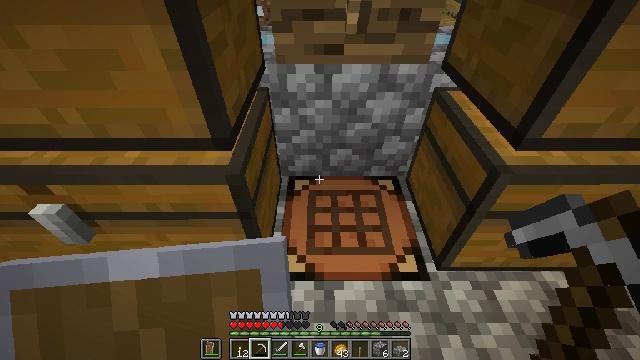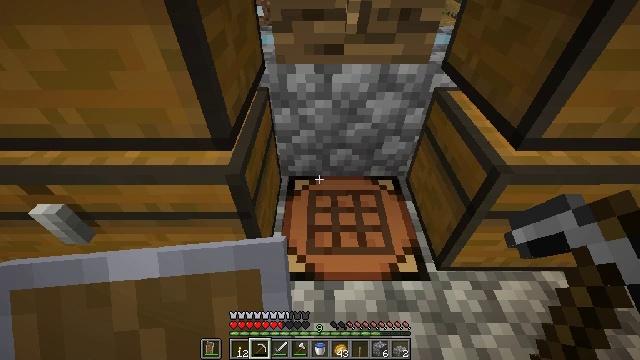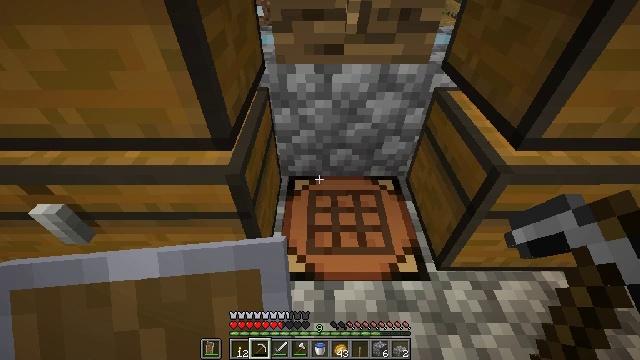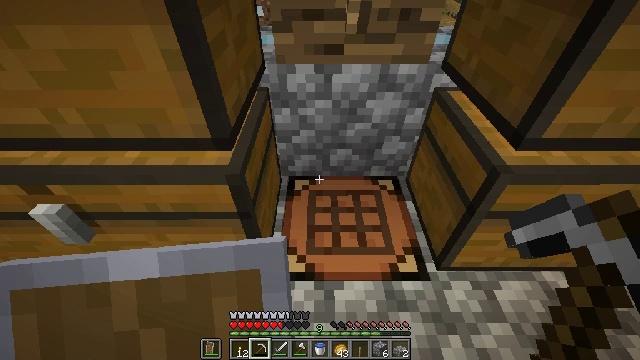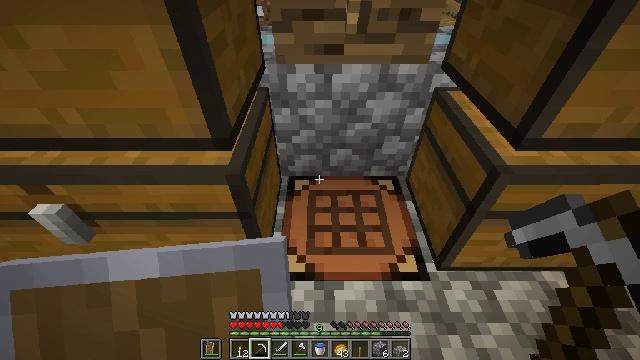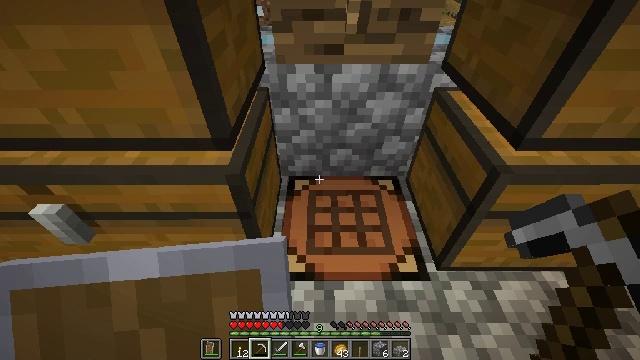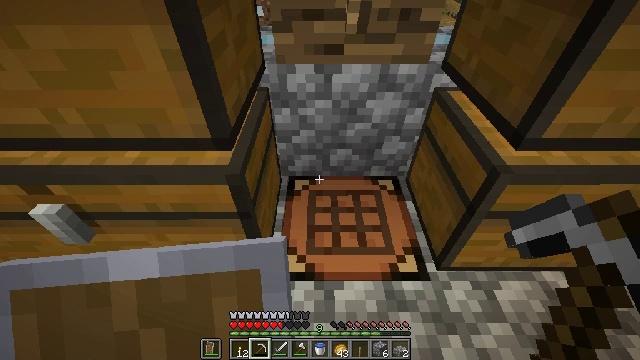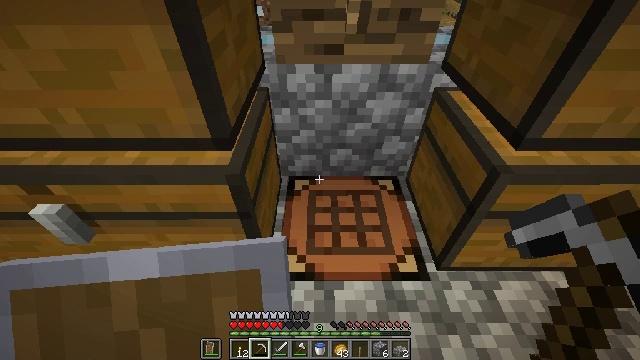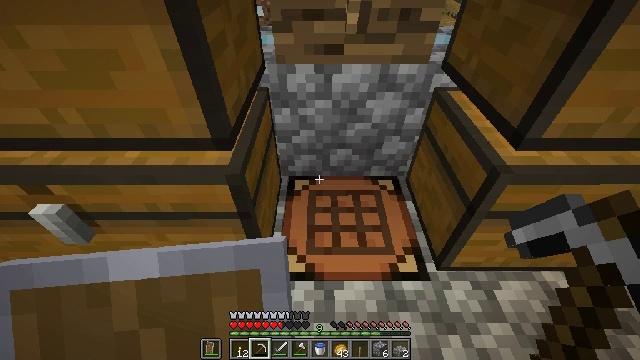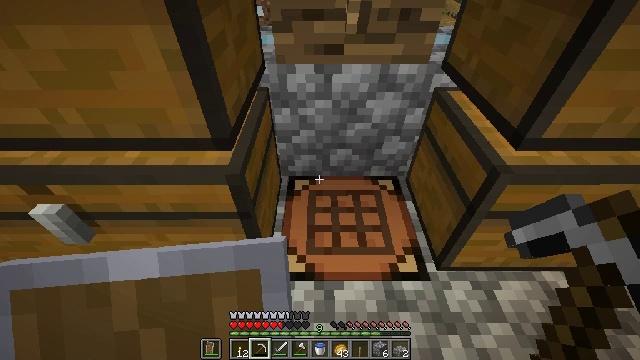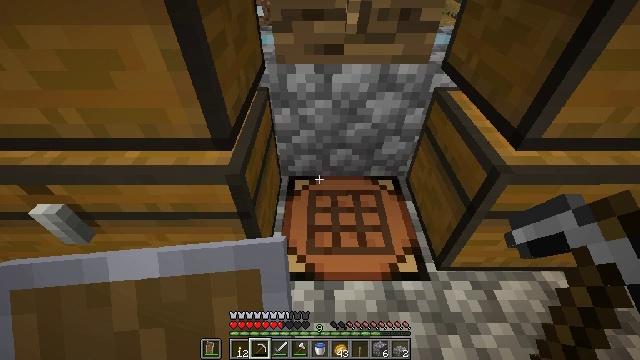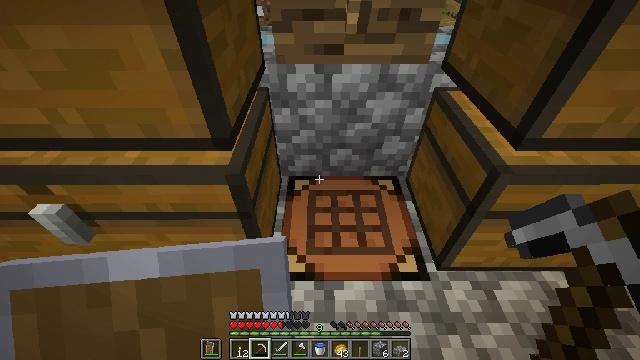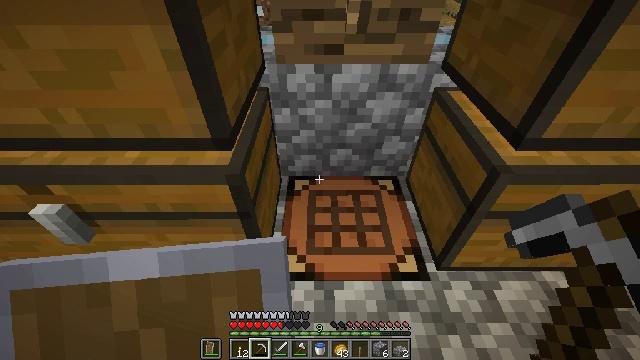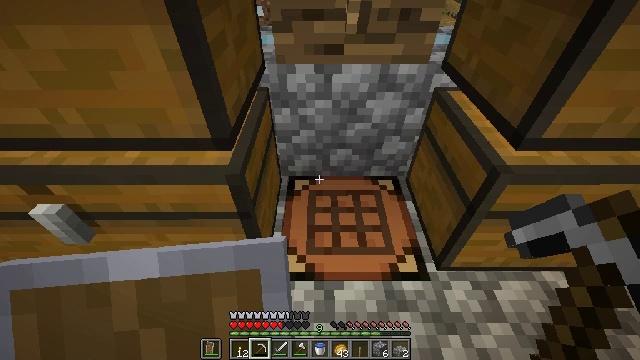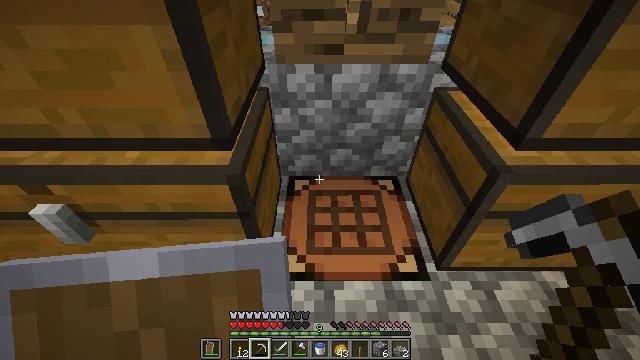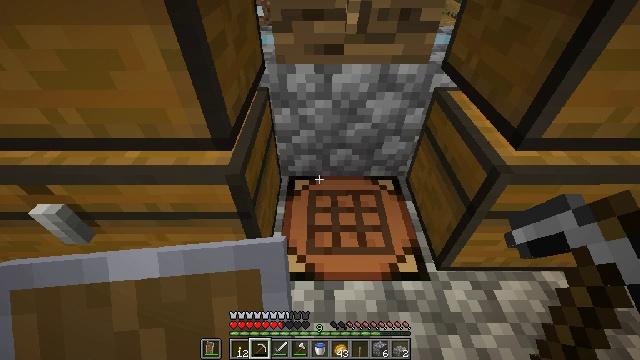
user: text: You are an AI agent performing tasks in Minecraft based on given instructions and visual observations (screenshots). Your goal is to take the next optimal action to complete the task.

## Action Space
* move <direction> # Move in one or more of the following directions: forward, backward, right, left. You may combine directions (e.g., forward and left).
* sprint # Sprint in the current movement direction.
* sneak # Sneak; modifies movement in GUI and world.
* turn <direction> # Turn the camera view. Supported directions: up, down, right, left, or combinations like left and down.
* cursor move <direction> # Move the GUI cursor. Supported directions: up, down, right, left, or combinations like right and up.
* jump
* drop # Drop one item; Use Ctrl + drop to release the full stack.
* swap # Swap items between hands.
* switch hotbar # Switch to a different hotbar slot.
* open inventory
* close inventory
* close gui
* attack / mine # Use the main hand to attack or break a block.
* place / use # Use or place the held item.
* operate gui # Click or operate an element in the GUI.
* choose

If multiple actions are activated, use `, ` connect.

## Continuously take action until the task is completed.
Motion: motion action
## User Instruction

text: Combine materials in the crafting table to craft a repeater.
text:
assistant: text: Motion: no_op
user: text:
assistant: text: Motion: no_op
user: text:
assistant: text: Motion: no_op
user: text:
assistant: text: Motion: no_op
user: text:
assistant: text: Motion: no_op
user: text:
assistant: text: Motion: no_op
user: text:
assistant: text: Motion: no_op
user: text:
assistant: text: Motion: no_op
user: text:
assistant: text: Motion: no_op
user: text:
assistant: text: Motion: no_op
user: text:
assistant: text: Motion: no_op
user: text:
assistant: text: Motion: no_op
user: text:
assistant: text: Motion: no_op
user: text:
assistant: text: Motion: no_op
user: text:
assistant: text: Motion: no_op
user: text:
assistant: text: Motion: no_op
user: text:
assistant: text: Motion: no_op
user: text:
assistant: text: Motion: no_op
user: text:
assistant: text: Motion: no_op
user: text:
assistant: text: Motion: no_op
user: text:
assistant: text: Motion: no_op
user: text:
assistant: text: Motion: no_op
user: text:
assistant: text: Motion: no_op
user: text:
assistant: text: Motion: no_op
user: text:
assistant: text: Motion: no_op
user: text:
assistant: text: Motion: no_op
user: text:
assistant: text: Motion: no_op
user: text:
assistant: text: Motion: no_op
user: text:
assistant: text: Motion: no_op
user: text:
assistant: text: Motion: no_op